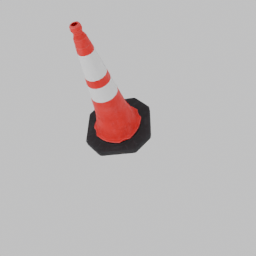
Label: tools